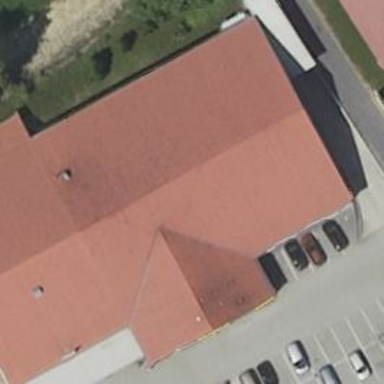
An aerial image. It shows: Supermarket.